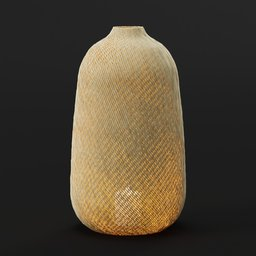
Label: lighting